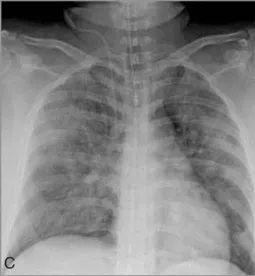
Changes in the chest radiograph findings. (C) Chest radiograph on postoperative day 1. Resolution of the pulmonary edema can be observed.
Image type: radiology (x_ray)